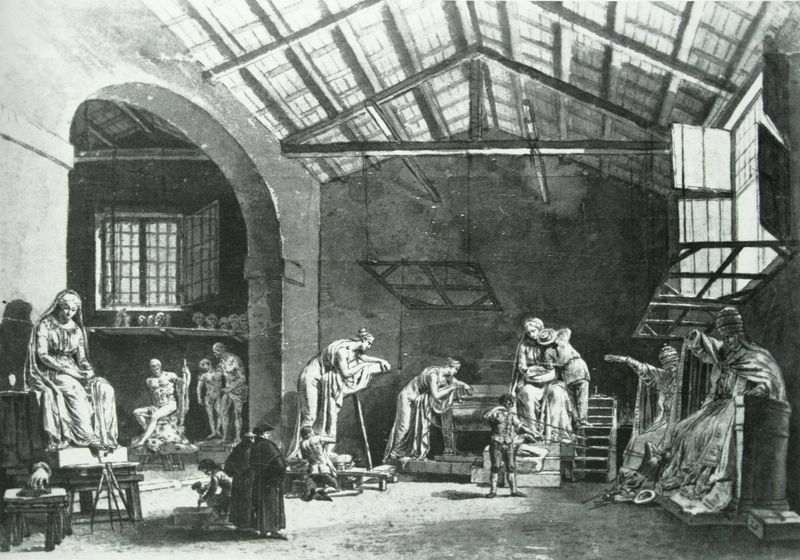
Titel: Das Atelier Antonio Canovas
Künstler: Francesco Chiaruttini
Standort: Udine
Institution: Museo Civico
Schlagwörter: dunkel, hand, mann, schatten, weiß, frauen, menschen, fenster, frau, glas, grau, holz, hut, hüte, köpfe, licht, marmor, männer, raum, schwarz, stuhl, tische, tür, zeichnung, zimmer, dach, gebäude, haus, hund, leute, anzüge, regal, mensch, sockel, stein, gitter, hütte, sonne, mantel, stoff, decke, innen, renaissance, arbeit, fensterläden, kinder, skulptur, statue, ton, bilder, papier, modell, bogen, schule, giebel, grafik, klein, fabrik, besucher, schemel, arbeiter, figuren, leiter, staffage, treppe, papst, thron, atelier, balken, stufen, lichteinfall, bildhauerei, plastik, steinmetz, junge, betrachter, galerie, halle, foto, eingang, fensterladen, gerüst, offen, stangen, antike, religion, kohle, kran, druck, schwarz-weiß, druckgrafik, stich, gross, künstler, mäntel, bleistift, dachstuhl, holzdecke, allegorie, entwurf, kunst, modelle, gestalten, skulpturen, beugen, handwerk, werkstatt, werkzeug, fenstergitter, plastiken, statuen, hammer, hilfe, musen, geistliche, museum, manufaktur, studium, attelier, gips, maria, madonna, streben, dachboden, käufer, mamor, steins, dachbalken, speicher, gebälk, bildhauer, bord, holzdach, winkel, oberlicht, archiv, werk, balkendecke, zirkel, hauen, päpste, kunstwerke, abdrücke, bildende kunst, depot, läüfe, steinmetze, tishe, atelie, steinhauer, bischhof, musem, ift, dackbalken, mensche3n, balkne, schaffer, ctghk